Interaction volume radius: 5 \u00c5
Interaction volume height: 10 \u00c5
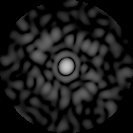
Disorder parameter: 0.9004